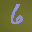
Label: 6